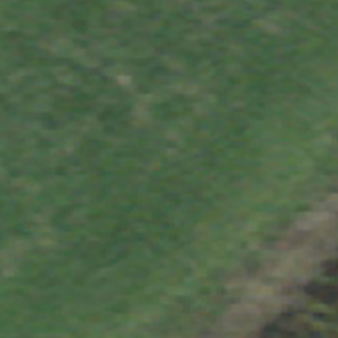
Label: other